Field crop: maize
Growth stage: 2
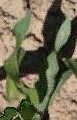
Species: maize